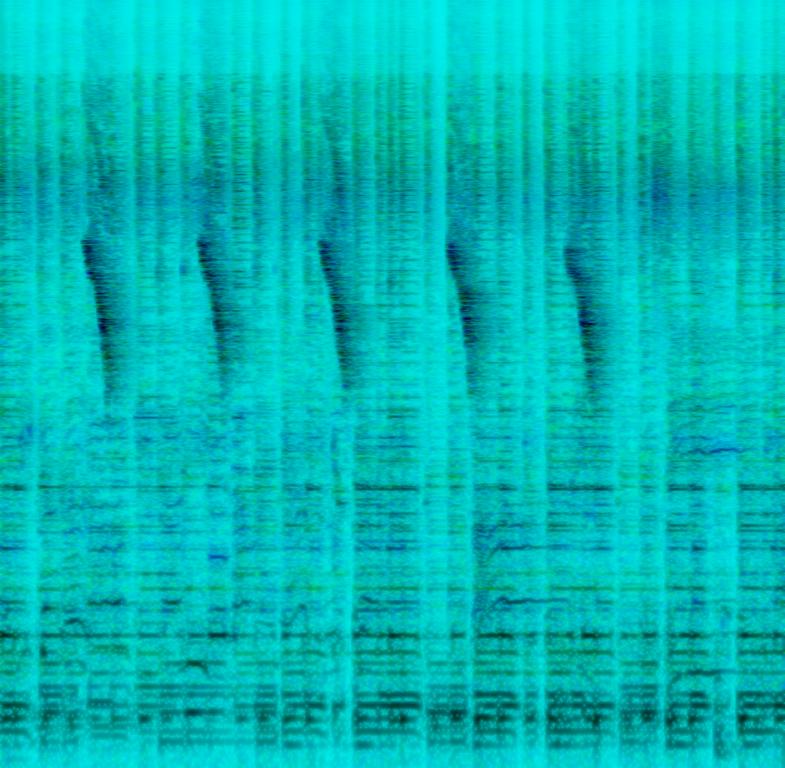
happy music featuring a solo acoustic strummed guitar playing open chords, quiet male singing, and a bird chirping in the background.